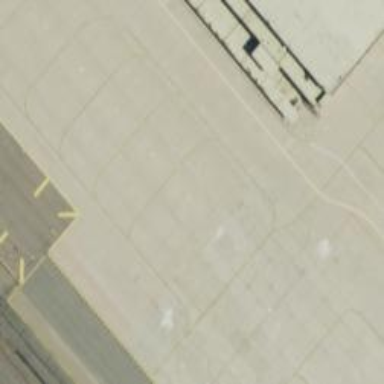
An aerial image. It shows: View of taxiway at the airport.